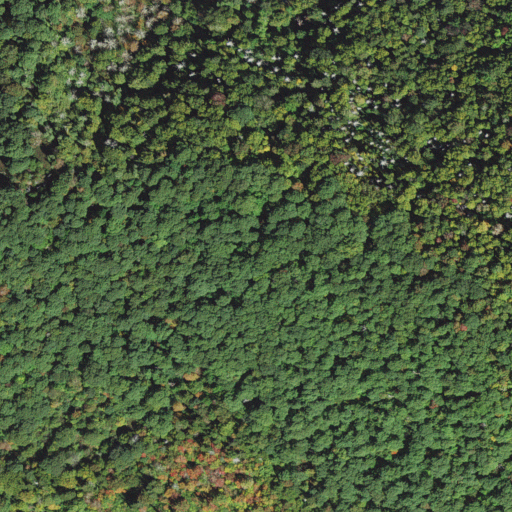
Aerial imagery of gap in North Carolina named Grassy Cove Gap containing deciduous forest, mixed forest, and grassland